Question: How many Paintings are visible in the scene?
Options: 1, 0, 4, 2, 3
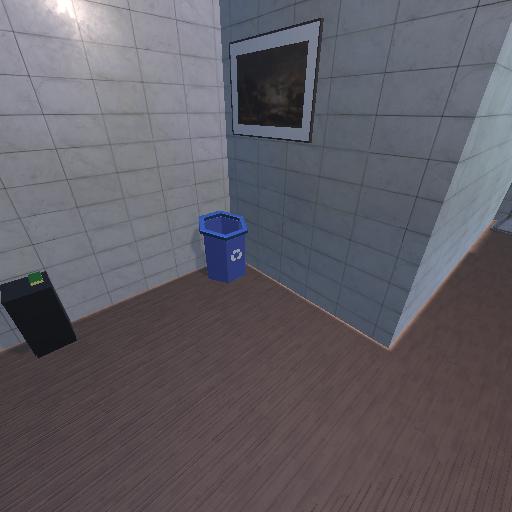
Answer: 1